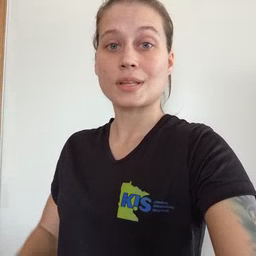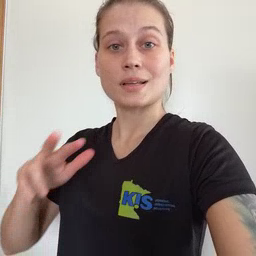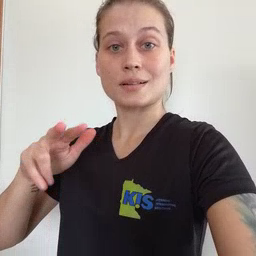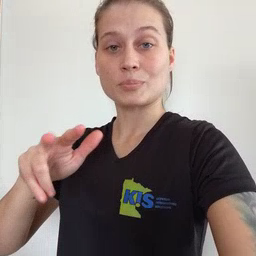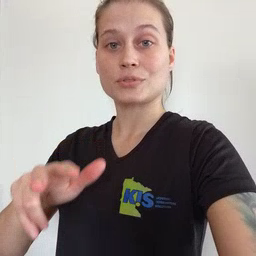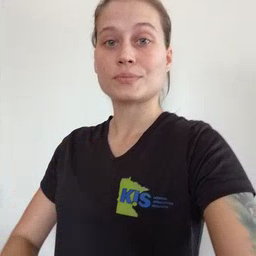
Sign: helicopter